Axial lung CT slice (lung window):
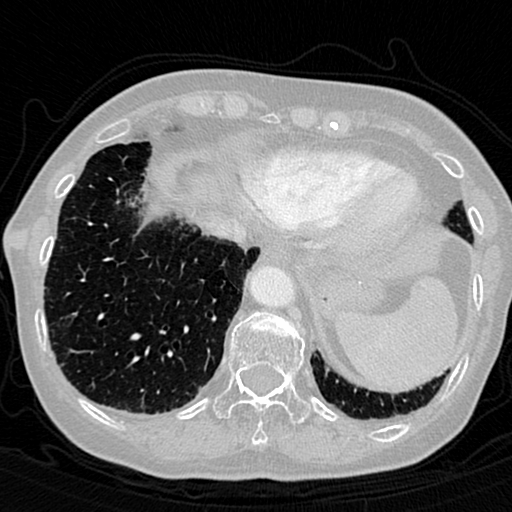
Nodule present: no